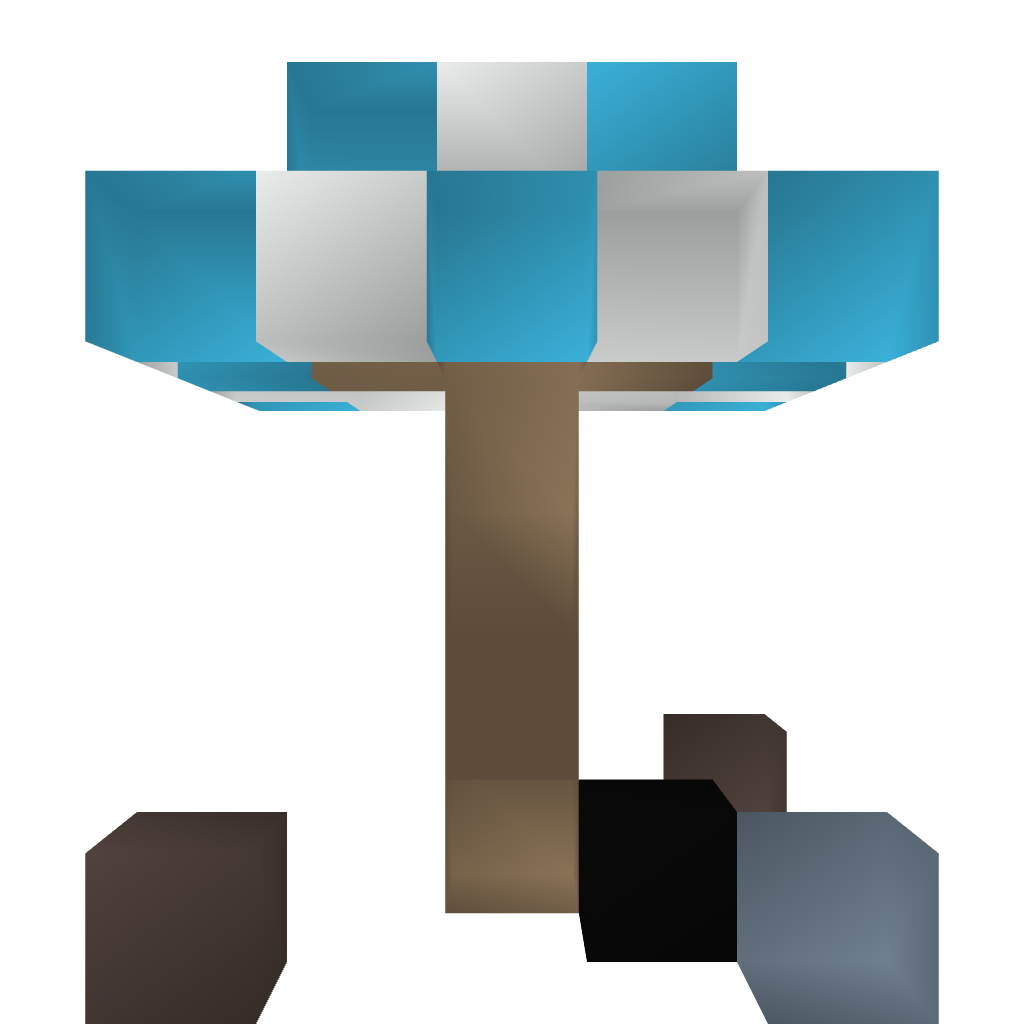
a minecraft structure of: Lolnet Umbrella